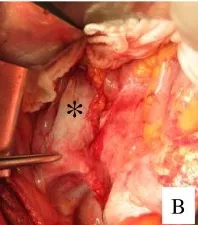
Laparotomy after NAC. (B) The right testis is indicated by an asterisk.
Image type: medical_photograph (other_medical_photograph)